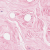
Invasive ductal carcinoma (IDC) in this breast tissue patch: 0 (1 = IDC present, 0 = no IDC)